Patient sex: F
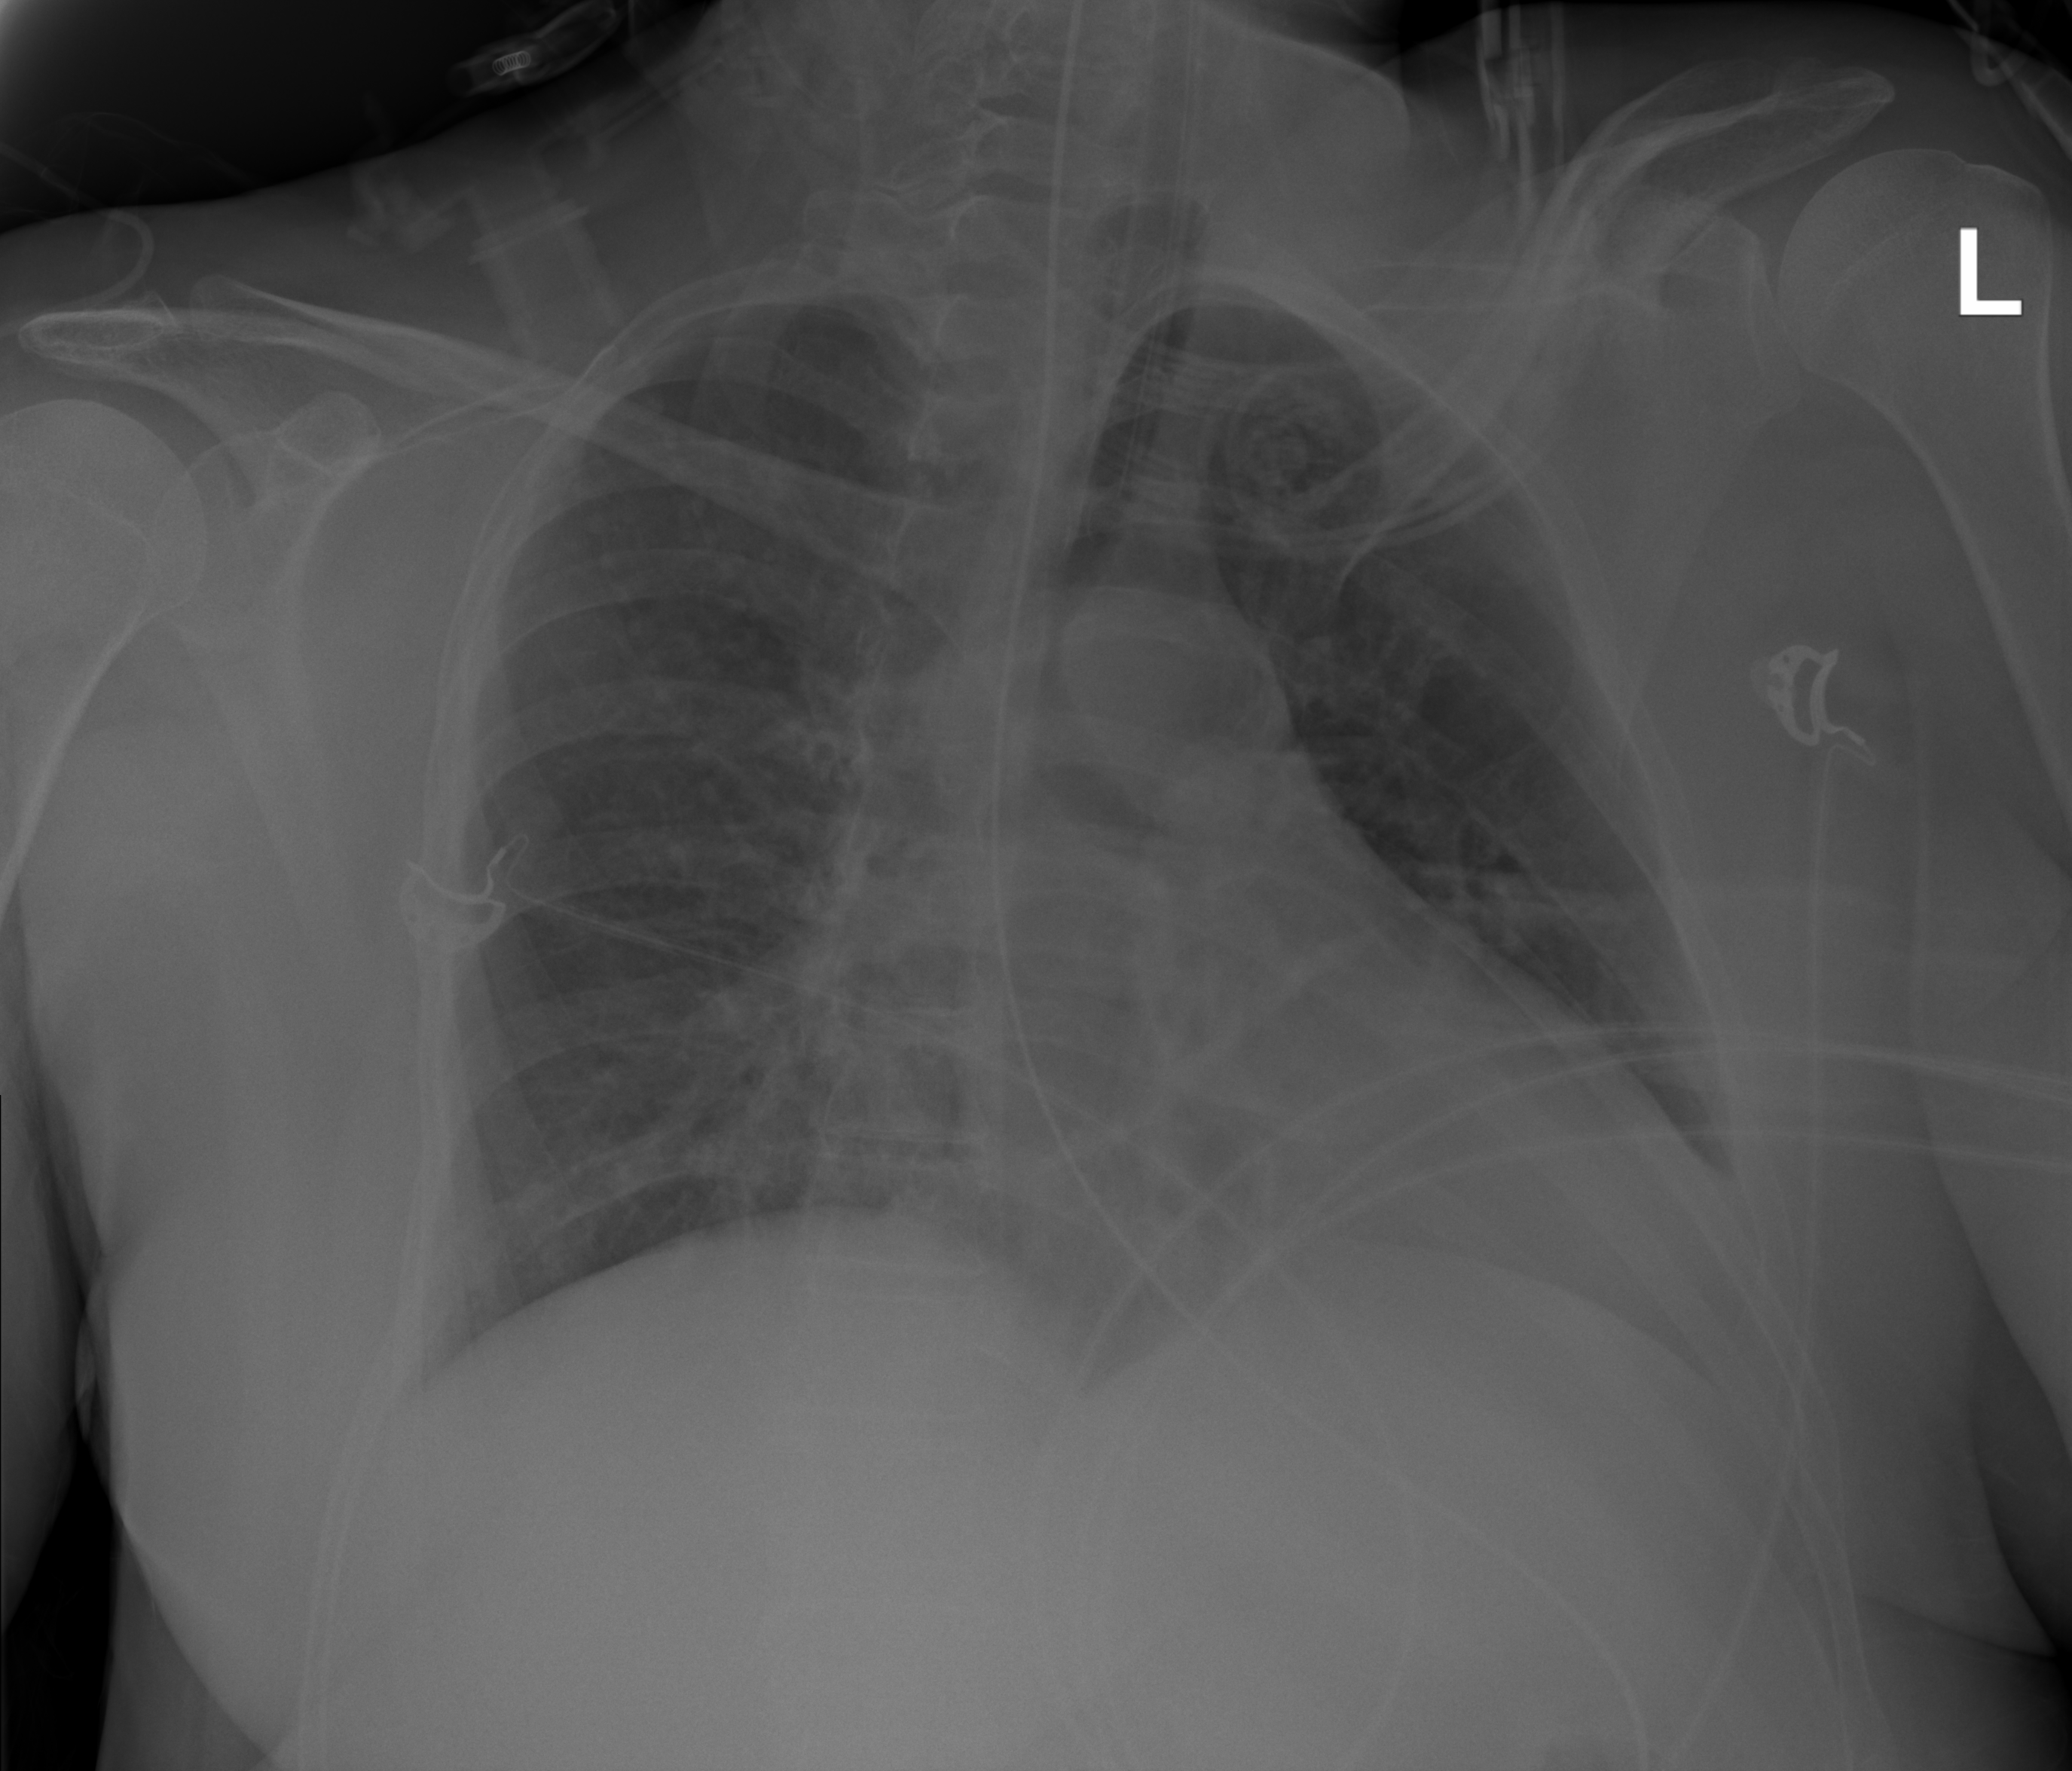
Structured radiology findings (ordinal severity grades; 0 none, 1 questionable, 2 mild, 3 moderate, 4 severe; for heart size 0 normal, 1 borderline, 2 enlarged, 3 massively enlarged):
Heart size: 2
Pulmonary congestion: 0
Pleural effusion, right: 0
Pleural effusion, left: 1
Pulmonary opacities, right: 0
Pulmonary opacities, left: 0
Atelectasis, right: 2
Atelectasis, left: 0